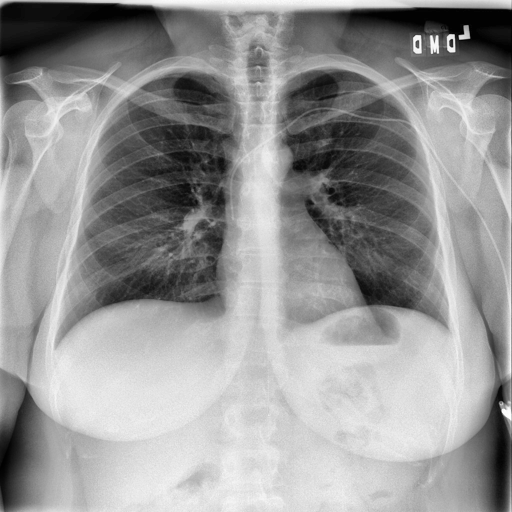
Finding: NORMAL